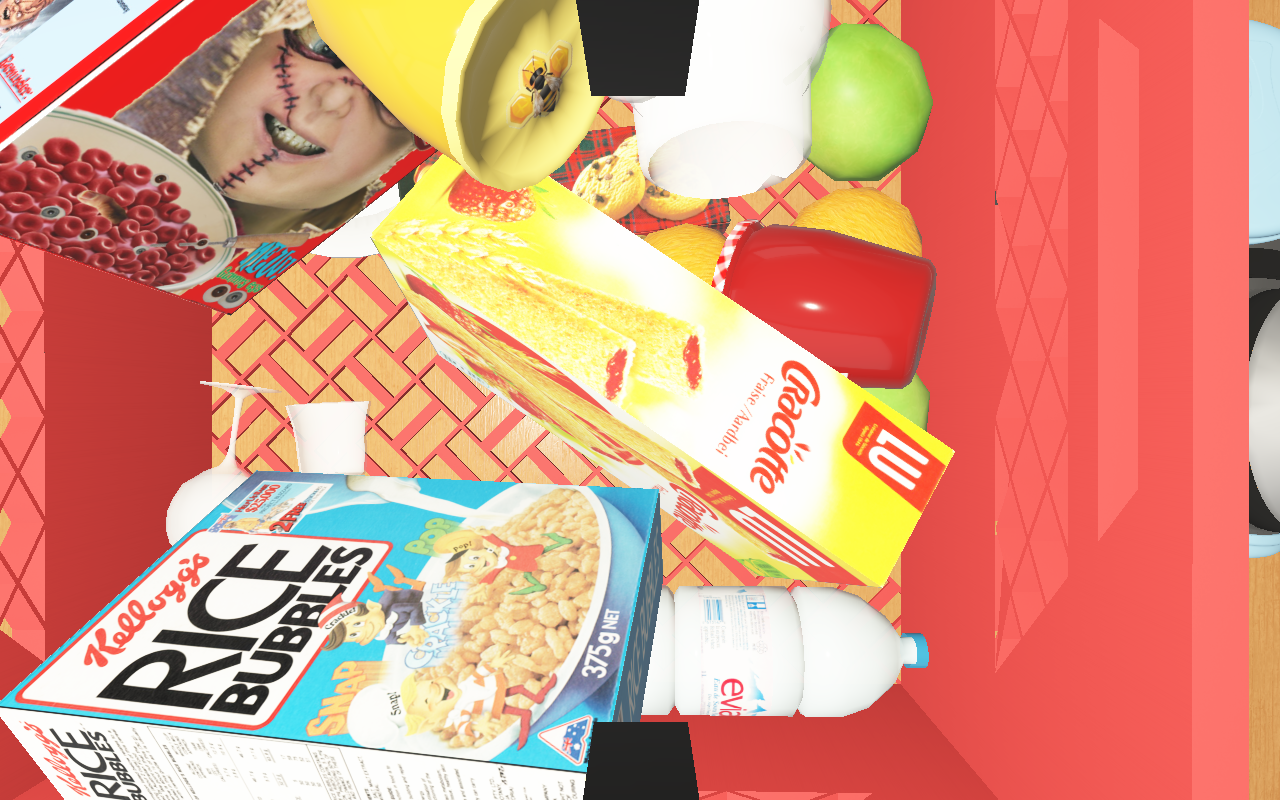
Objects in the scene:
water bottle
apple
apple
spoon
glass
wineglass
jam jar
cereal box
cereal box